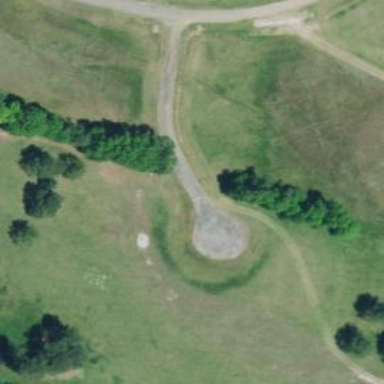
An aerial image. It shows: Turning circle on the road.